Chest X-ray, AP view. Patient: 52 years old, sex F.
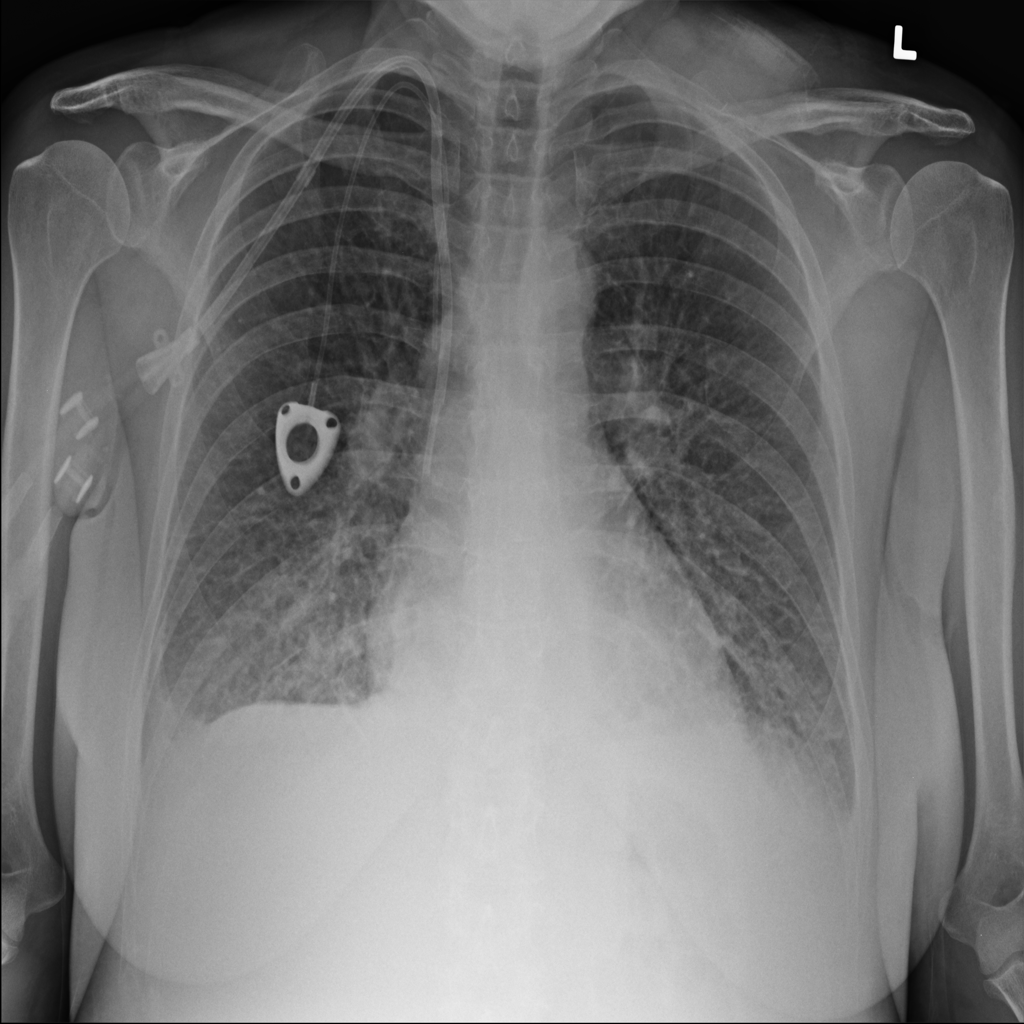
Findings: Infiltration